Aerial crown-view tile of a tropical tree (Barro Colorado Island, Panama), acquired 20250217:
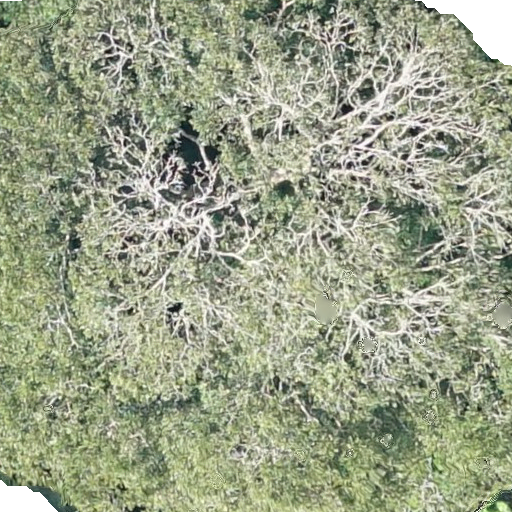
Species: Dipteryx oleifera
GBIF accepted scientific name: Dipteryx oleifera
Crown area: 557.721 m²